Question: I am getting the following error when building my iPhone application. The reddarkedge.png is right there in the supporting files folder.
'''
/Users/azamsharp/Desktop/UltraCam/UltraCam/TCam/reddarkedge.pngCommand /Applications/Xcode.app/Contents/Developer/Platforms/iPhoneOS.platform/Developer/Library/Xcode/PrivatePlugIns/iPhoneOS Build System Support.xcplugin/Contents/Resources/copypng failed with exit code 1
'''
Even if I remove the reddarkedge.png from the project it still gives me the same error.

UPDATE SOLUTION:
Turns out I had to hard delete them.
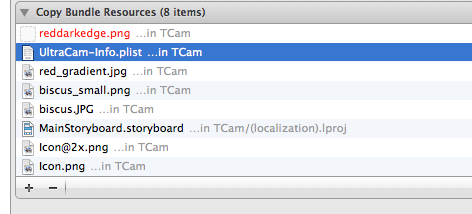
Answer: When you say "Even if I remove the reddarkedge.png from the project" when you remove it from the Xcode file navigator does it get removed from the copy bundle step of the target build process? If not maybe manually delete it there as well?
You could also try highl
You might also try opening the XML project file in a text editor and removing the reference by hand. Make sure to have a backup in case you have problems though.
Best of luck.